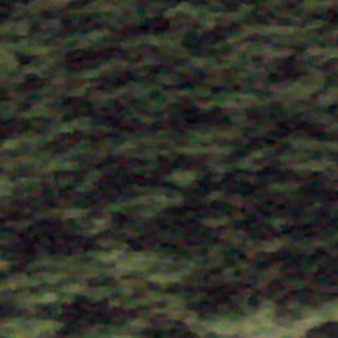
Label: other